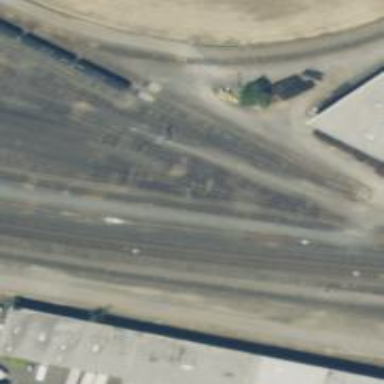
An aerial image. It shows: Railway yard.